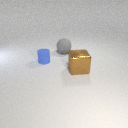
small blue rubber cylinder in front of large gray rubber sphere